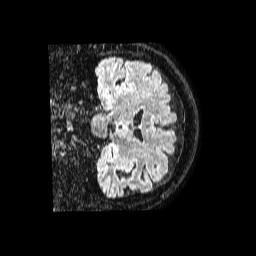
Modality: FLAIR
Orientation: coronal
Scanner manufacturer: philips
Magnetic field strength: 1.5 T
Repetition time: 4.8 s
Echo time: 0.3 s